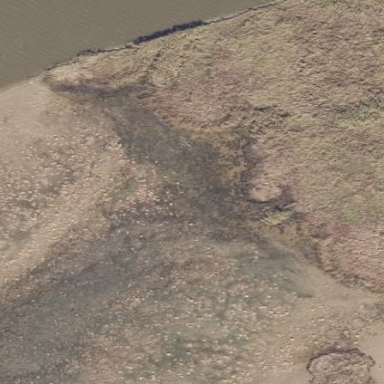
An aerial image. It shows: Marsh wetland.